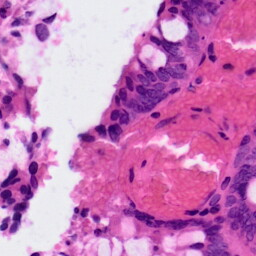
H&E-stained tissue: Colon